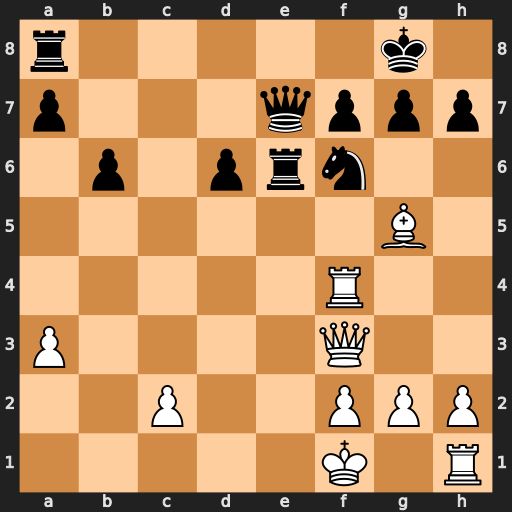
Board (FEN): r5k1/p3qppp/1p1prn2/6B1/5R2/P4Q2/2P2PPP/5K1R
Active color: w
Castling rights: -
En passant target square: -
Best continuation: Qxa8+ Qe8 Qxe8+